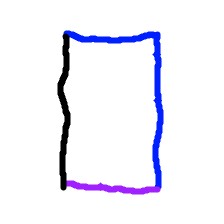
Shape: rectangle